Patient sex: M
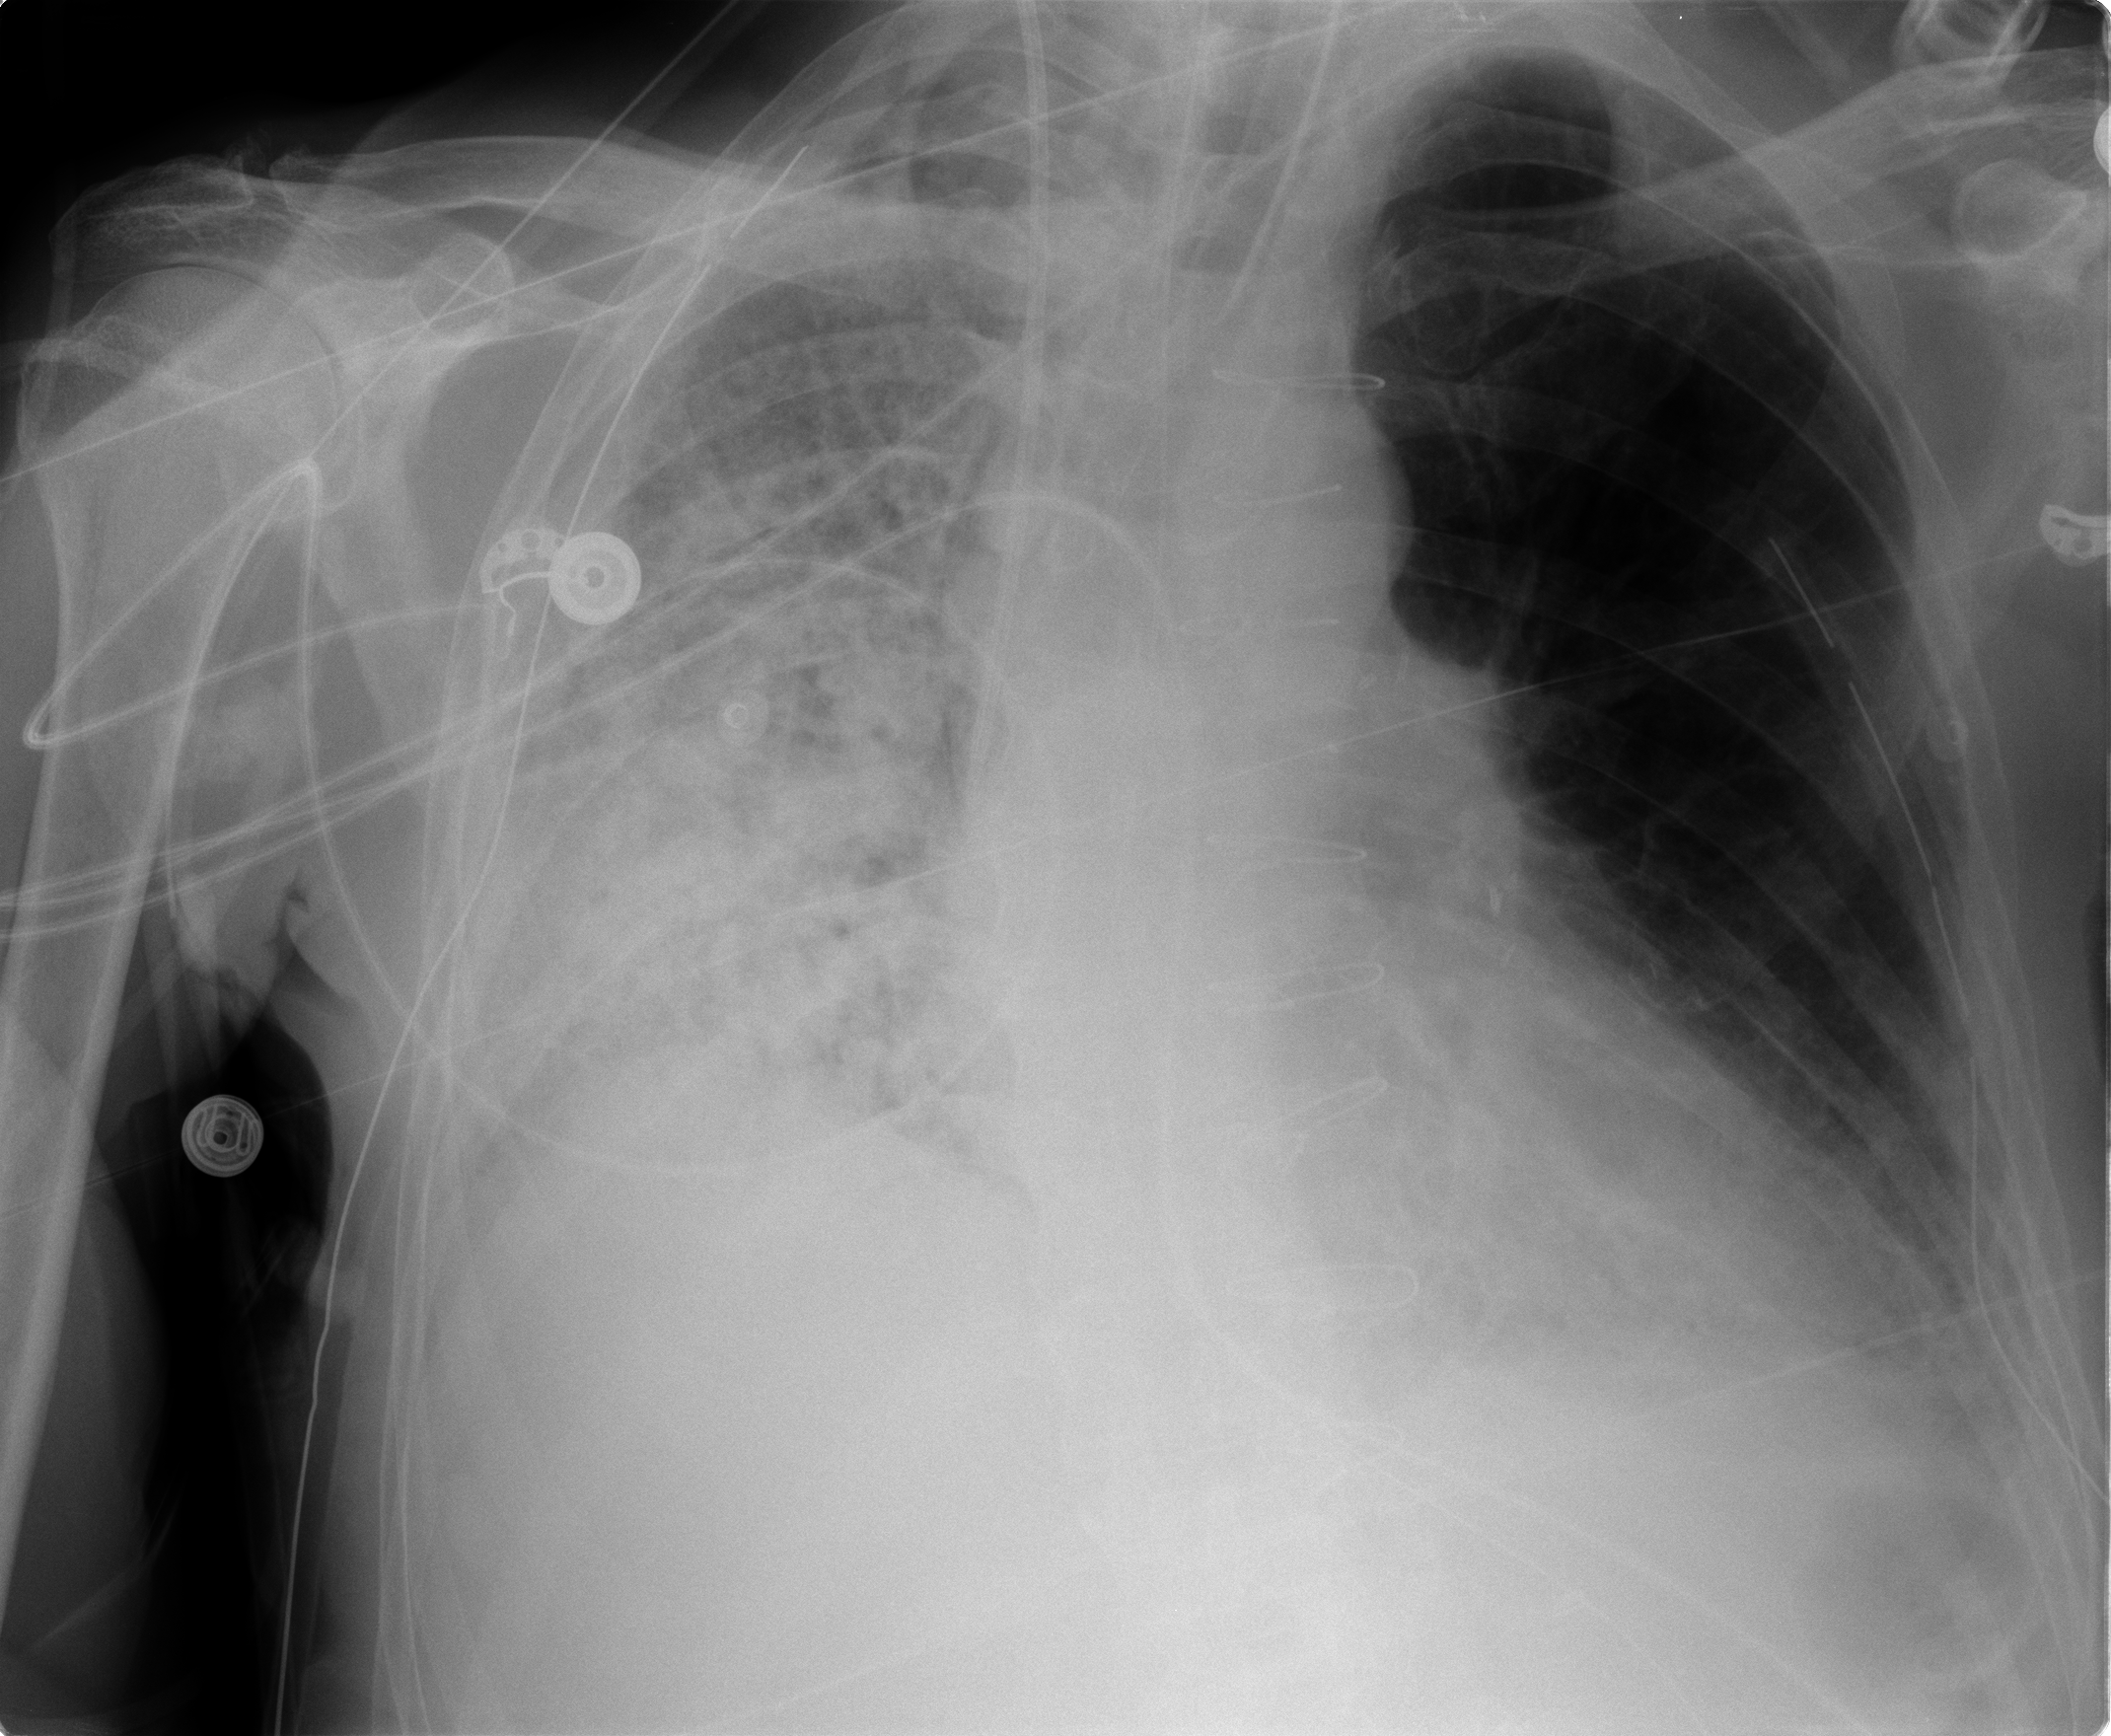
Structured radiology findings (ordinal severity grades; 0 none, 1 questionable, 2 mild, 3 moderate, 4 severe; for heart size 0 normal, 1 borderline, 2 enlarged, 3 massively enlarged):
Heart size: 2
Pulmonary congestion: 0
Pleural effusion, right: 3
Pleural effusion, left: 2
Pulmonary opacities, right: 4
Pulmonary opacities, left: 0
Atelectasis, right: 3
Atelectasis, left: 2